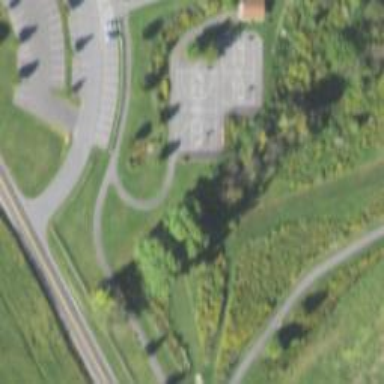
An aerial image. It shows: Disc golf basket.